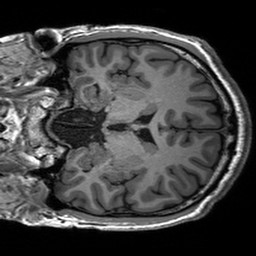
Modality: T1w
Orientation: coronal
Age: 20
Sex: male
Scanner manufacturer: siemens
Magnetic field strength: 3 T
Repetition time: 2.53 s
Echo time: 0.00227 s